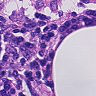
Metastatic tissue present: no